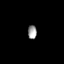
Tissue: prostate
Cell type: T cells
Senescence score: 0.333
Nuclear area (px): 117
Mean DAPI intensity: 159.051